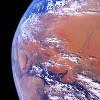
Label: land